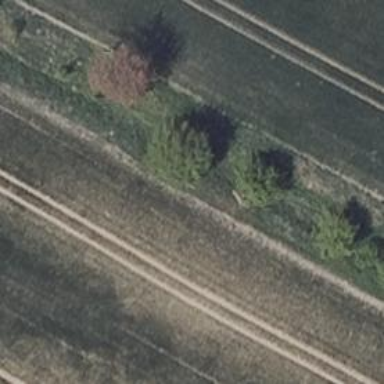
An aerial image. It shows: Deciduous tree with broadleaved leaves.